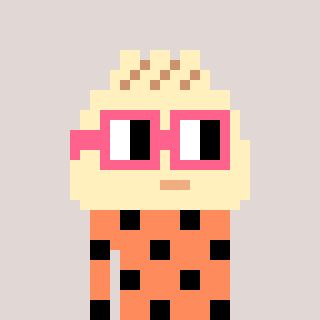
a pixel art character with square pink glasses, a porkbao-shaped head and a peachy-colored body on a warm background